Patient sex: M
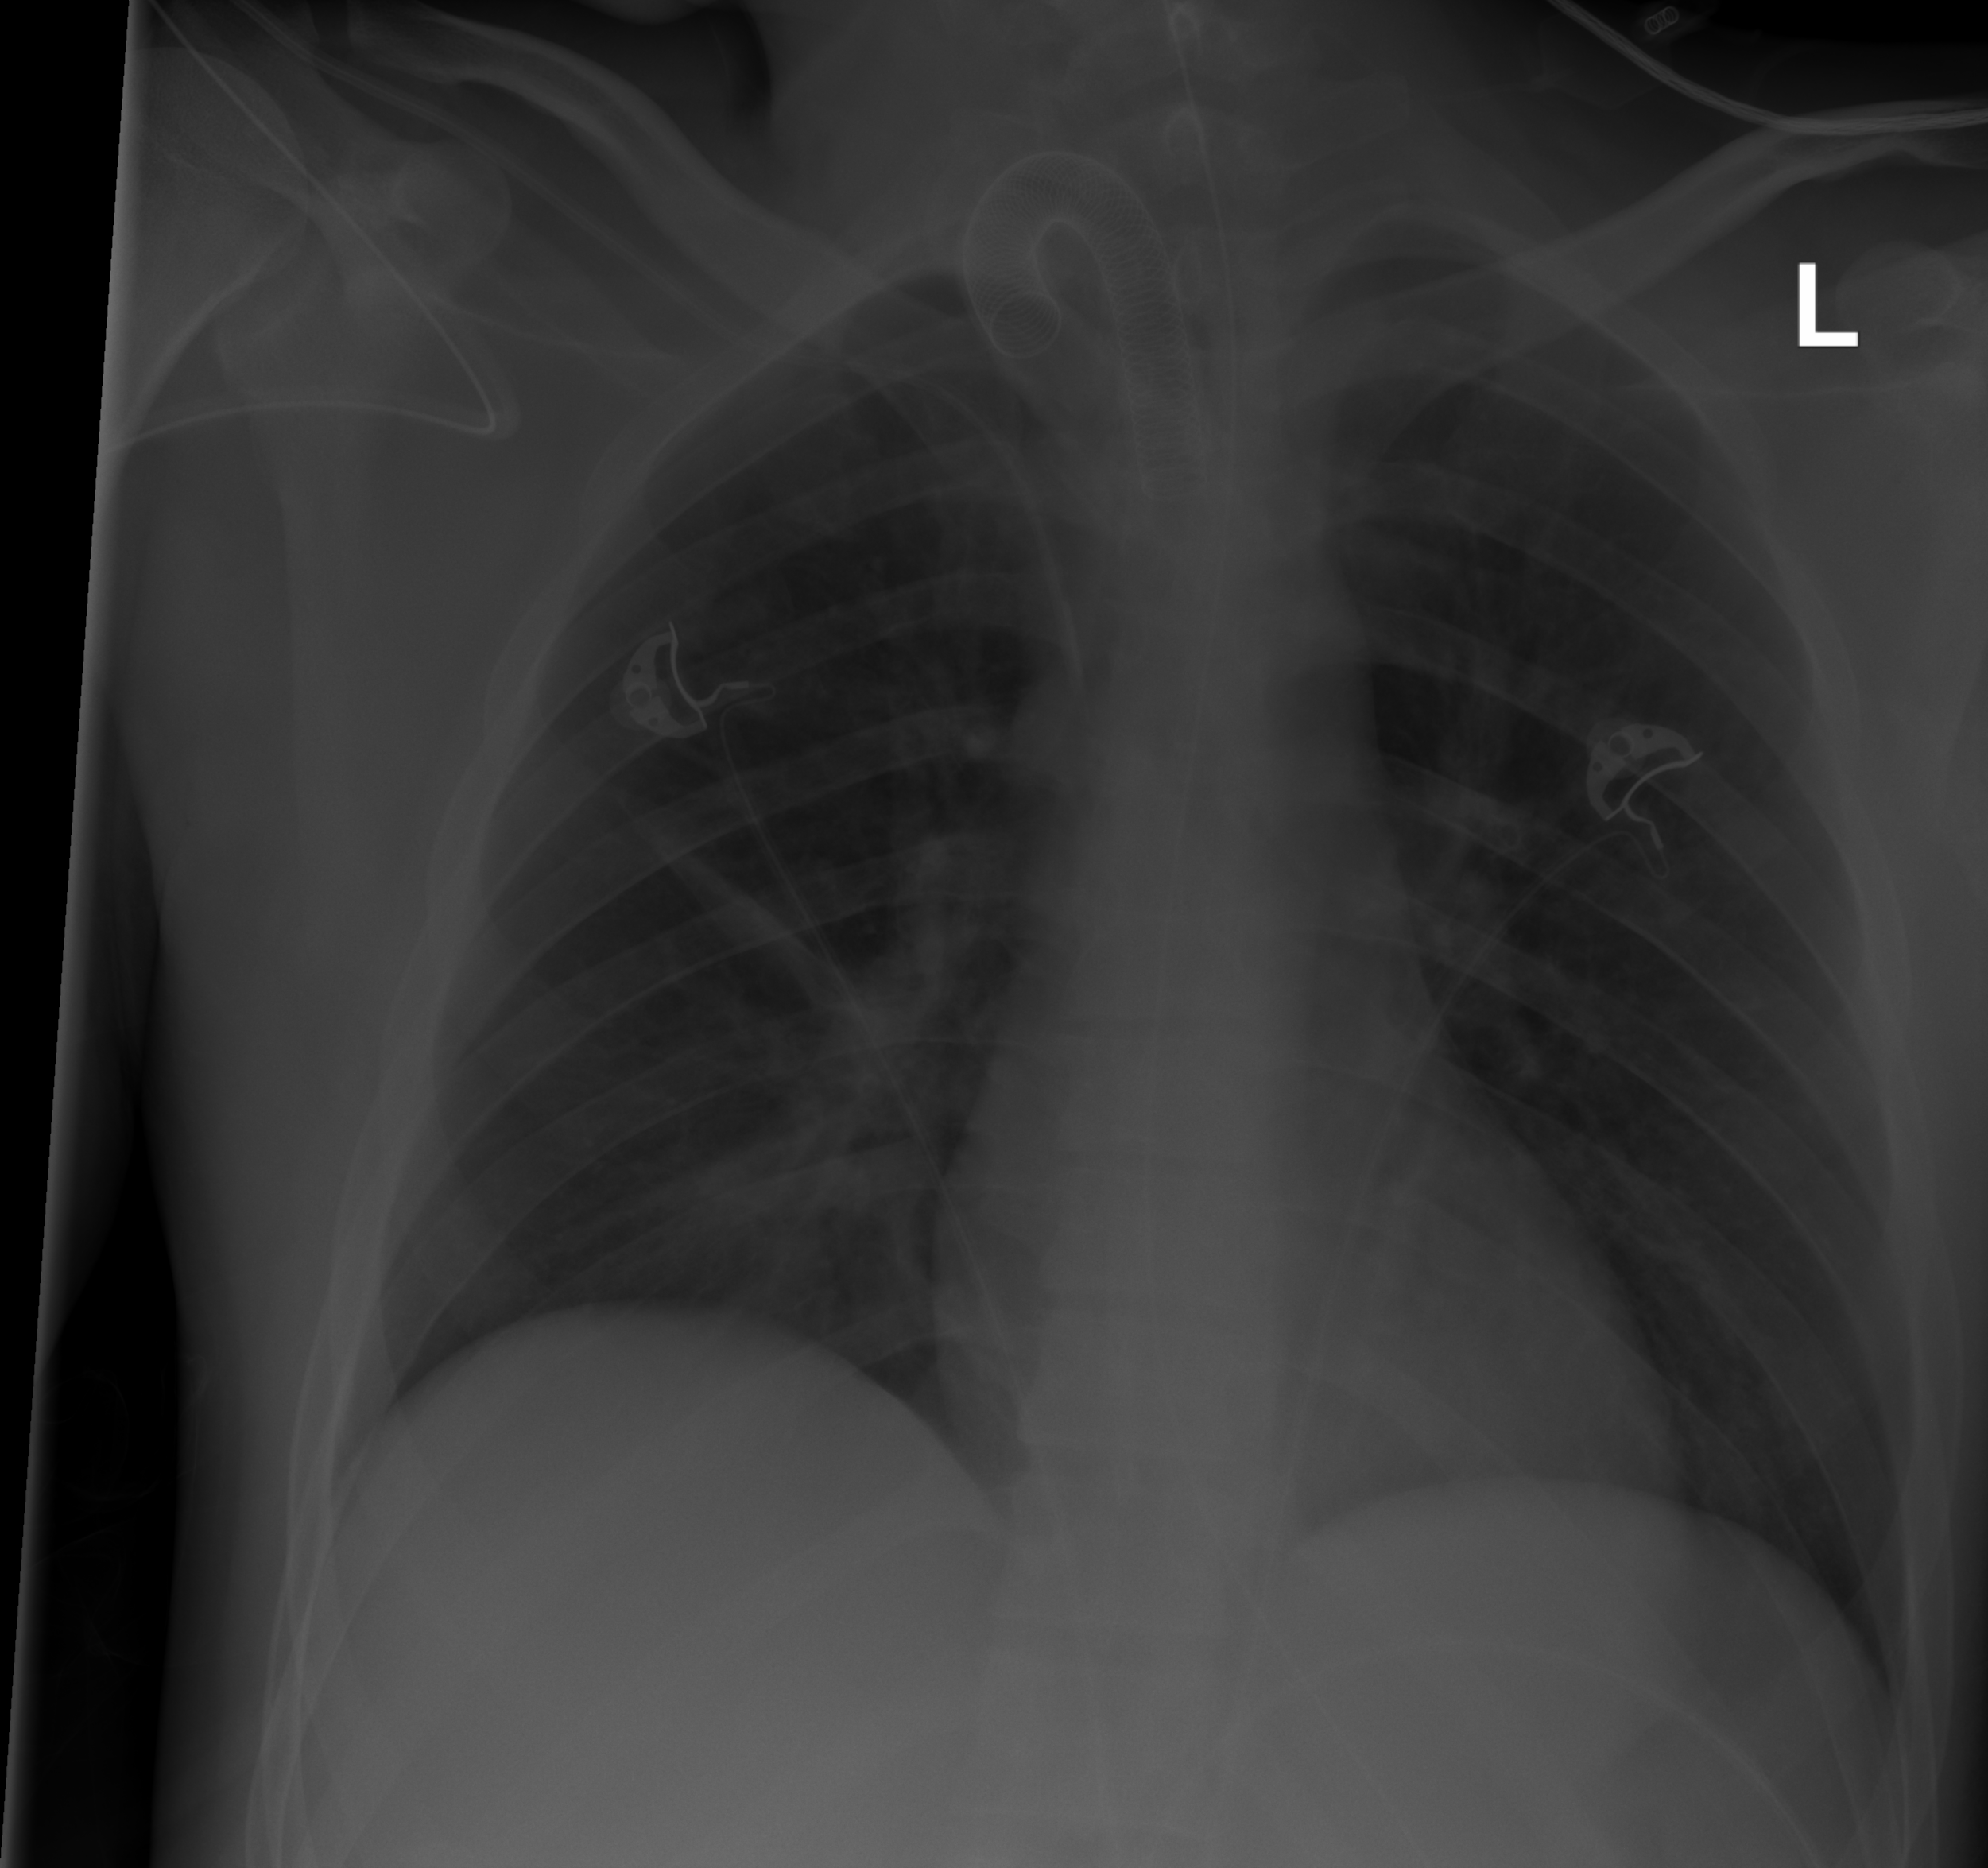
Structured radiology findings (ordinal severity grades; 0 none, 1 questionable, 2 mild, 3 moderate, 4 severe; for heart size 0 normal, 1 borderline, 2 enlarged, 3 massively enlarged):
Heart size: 0
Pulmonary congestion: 0
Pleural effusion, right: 0
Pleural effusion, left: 0
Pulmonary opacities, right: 2
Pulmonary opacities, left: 2
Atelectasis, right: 2
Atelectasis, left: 2